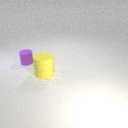
large yellow rubber cylinder in front of small purple rubber cylinder